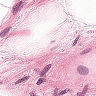
Metastatic tissue present: no